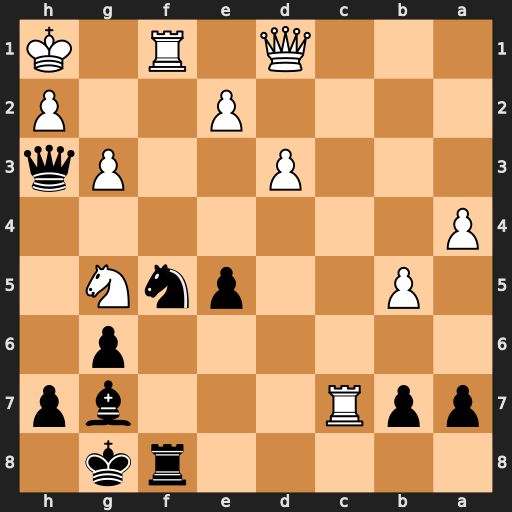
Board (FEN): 5rk1/ppR3bp/6p1/1P2pnN1/P7/3P2Pq/4P2P/3Q1R1K
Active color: b
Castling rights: -
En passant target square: -
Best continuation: Nxg3+ Kg1 Rxf1+ Qxf1 Qxf1#